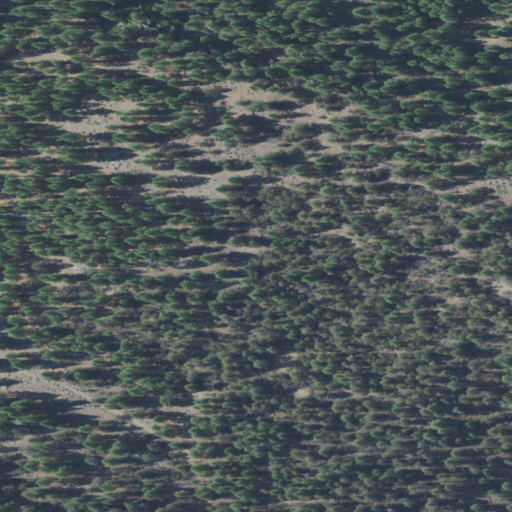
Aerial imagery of mountain in Oregon named Bug Butte containing evergreen forest and shrub